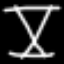
Label: hourglass